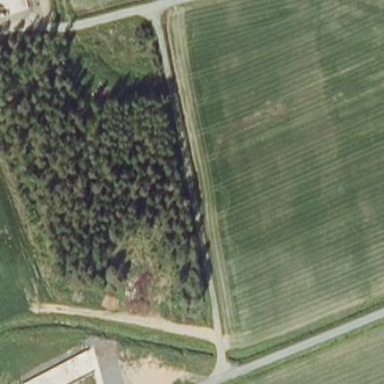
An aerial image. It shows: Beautiful woodland area.